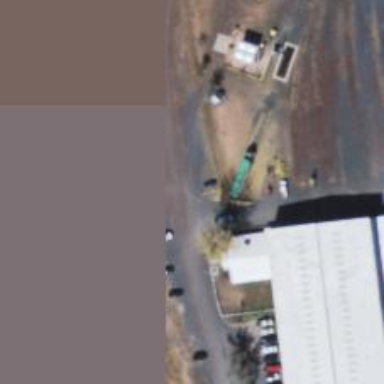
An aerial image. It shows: Weighbridge facility.